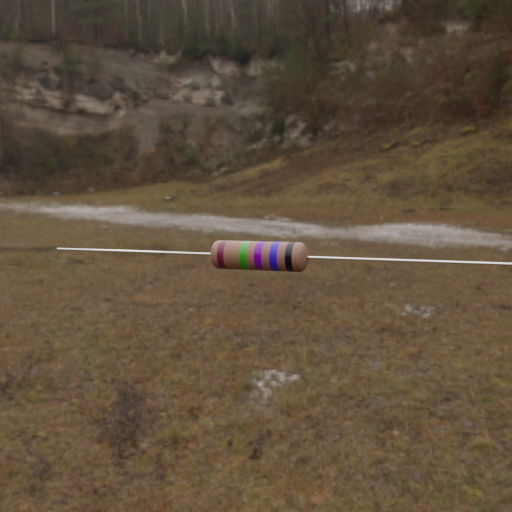
Resistor colour bands (in order): brown, green, violet, blue, black